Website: macys
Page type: customer-info-address
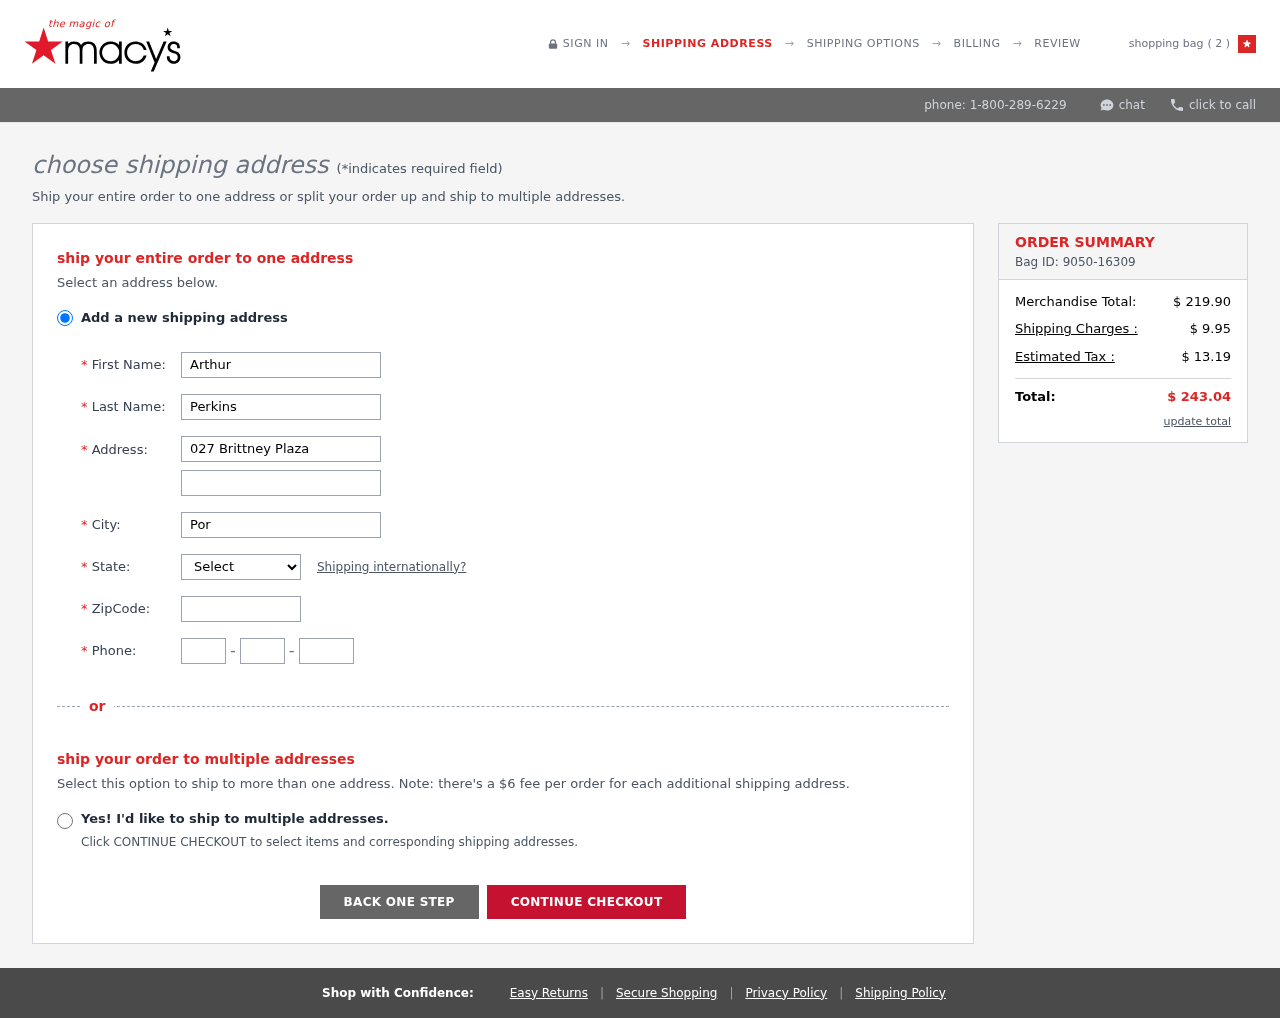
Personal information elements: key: PII_CITY
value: Port Sabrina
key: PII_FIRSTNAME
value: Arthur
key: PII_LASTNAME
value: Perkins
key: PII_PHONE_AREA
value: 877
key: PII_PHONE_PREFIX
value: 419
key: PII_PHONE_SUFFIX
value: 3732
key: PII_POSTCODE
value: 74277
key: PII_STATE_ABBR
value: GU
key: PII_STREET
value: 027 Brittney Plaza
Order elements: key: ORDER_NUM_ITEMS
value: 2
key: ORDER_ID
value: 9050-16309
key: ORDER_SUBTOTAL
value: $ 219.90
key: ORDER_SHIPPING_COST
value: $ 9.95
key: ORDER_TAX
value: $ 13.19
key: ORDER_TOTAL
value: $ 243.04